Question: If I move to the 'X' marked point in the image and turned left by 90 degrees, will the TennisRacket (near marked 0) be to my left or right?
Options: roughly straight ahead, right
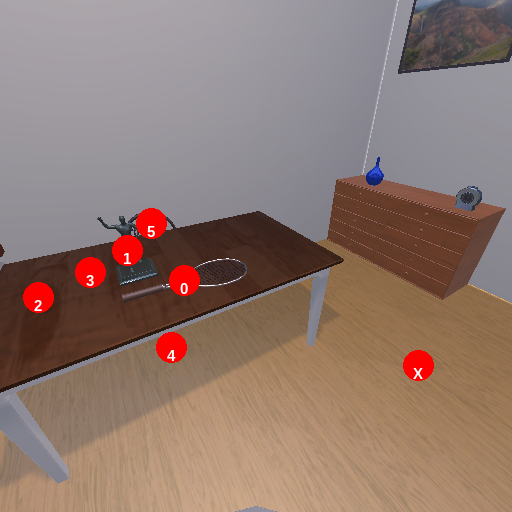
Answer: roughly straight ahead